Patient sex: F
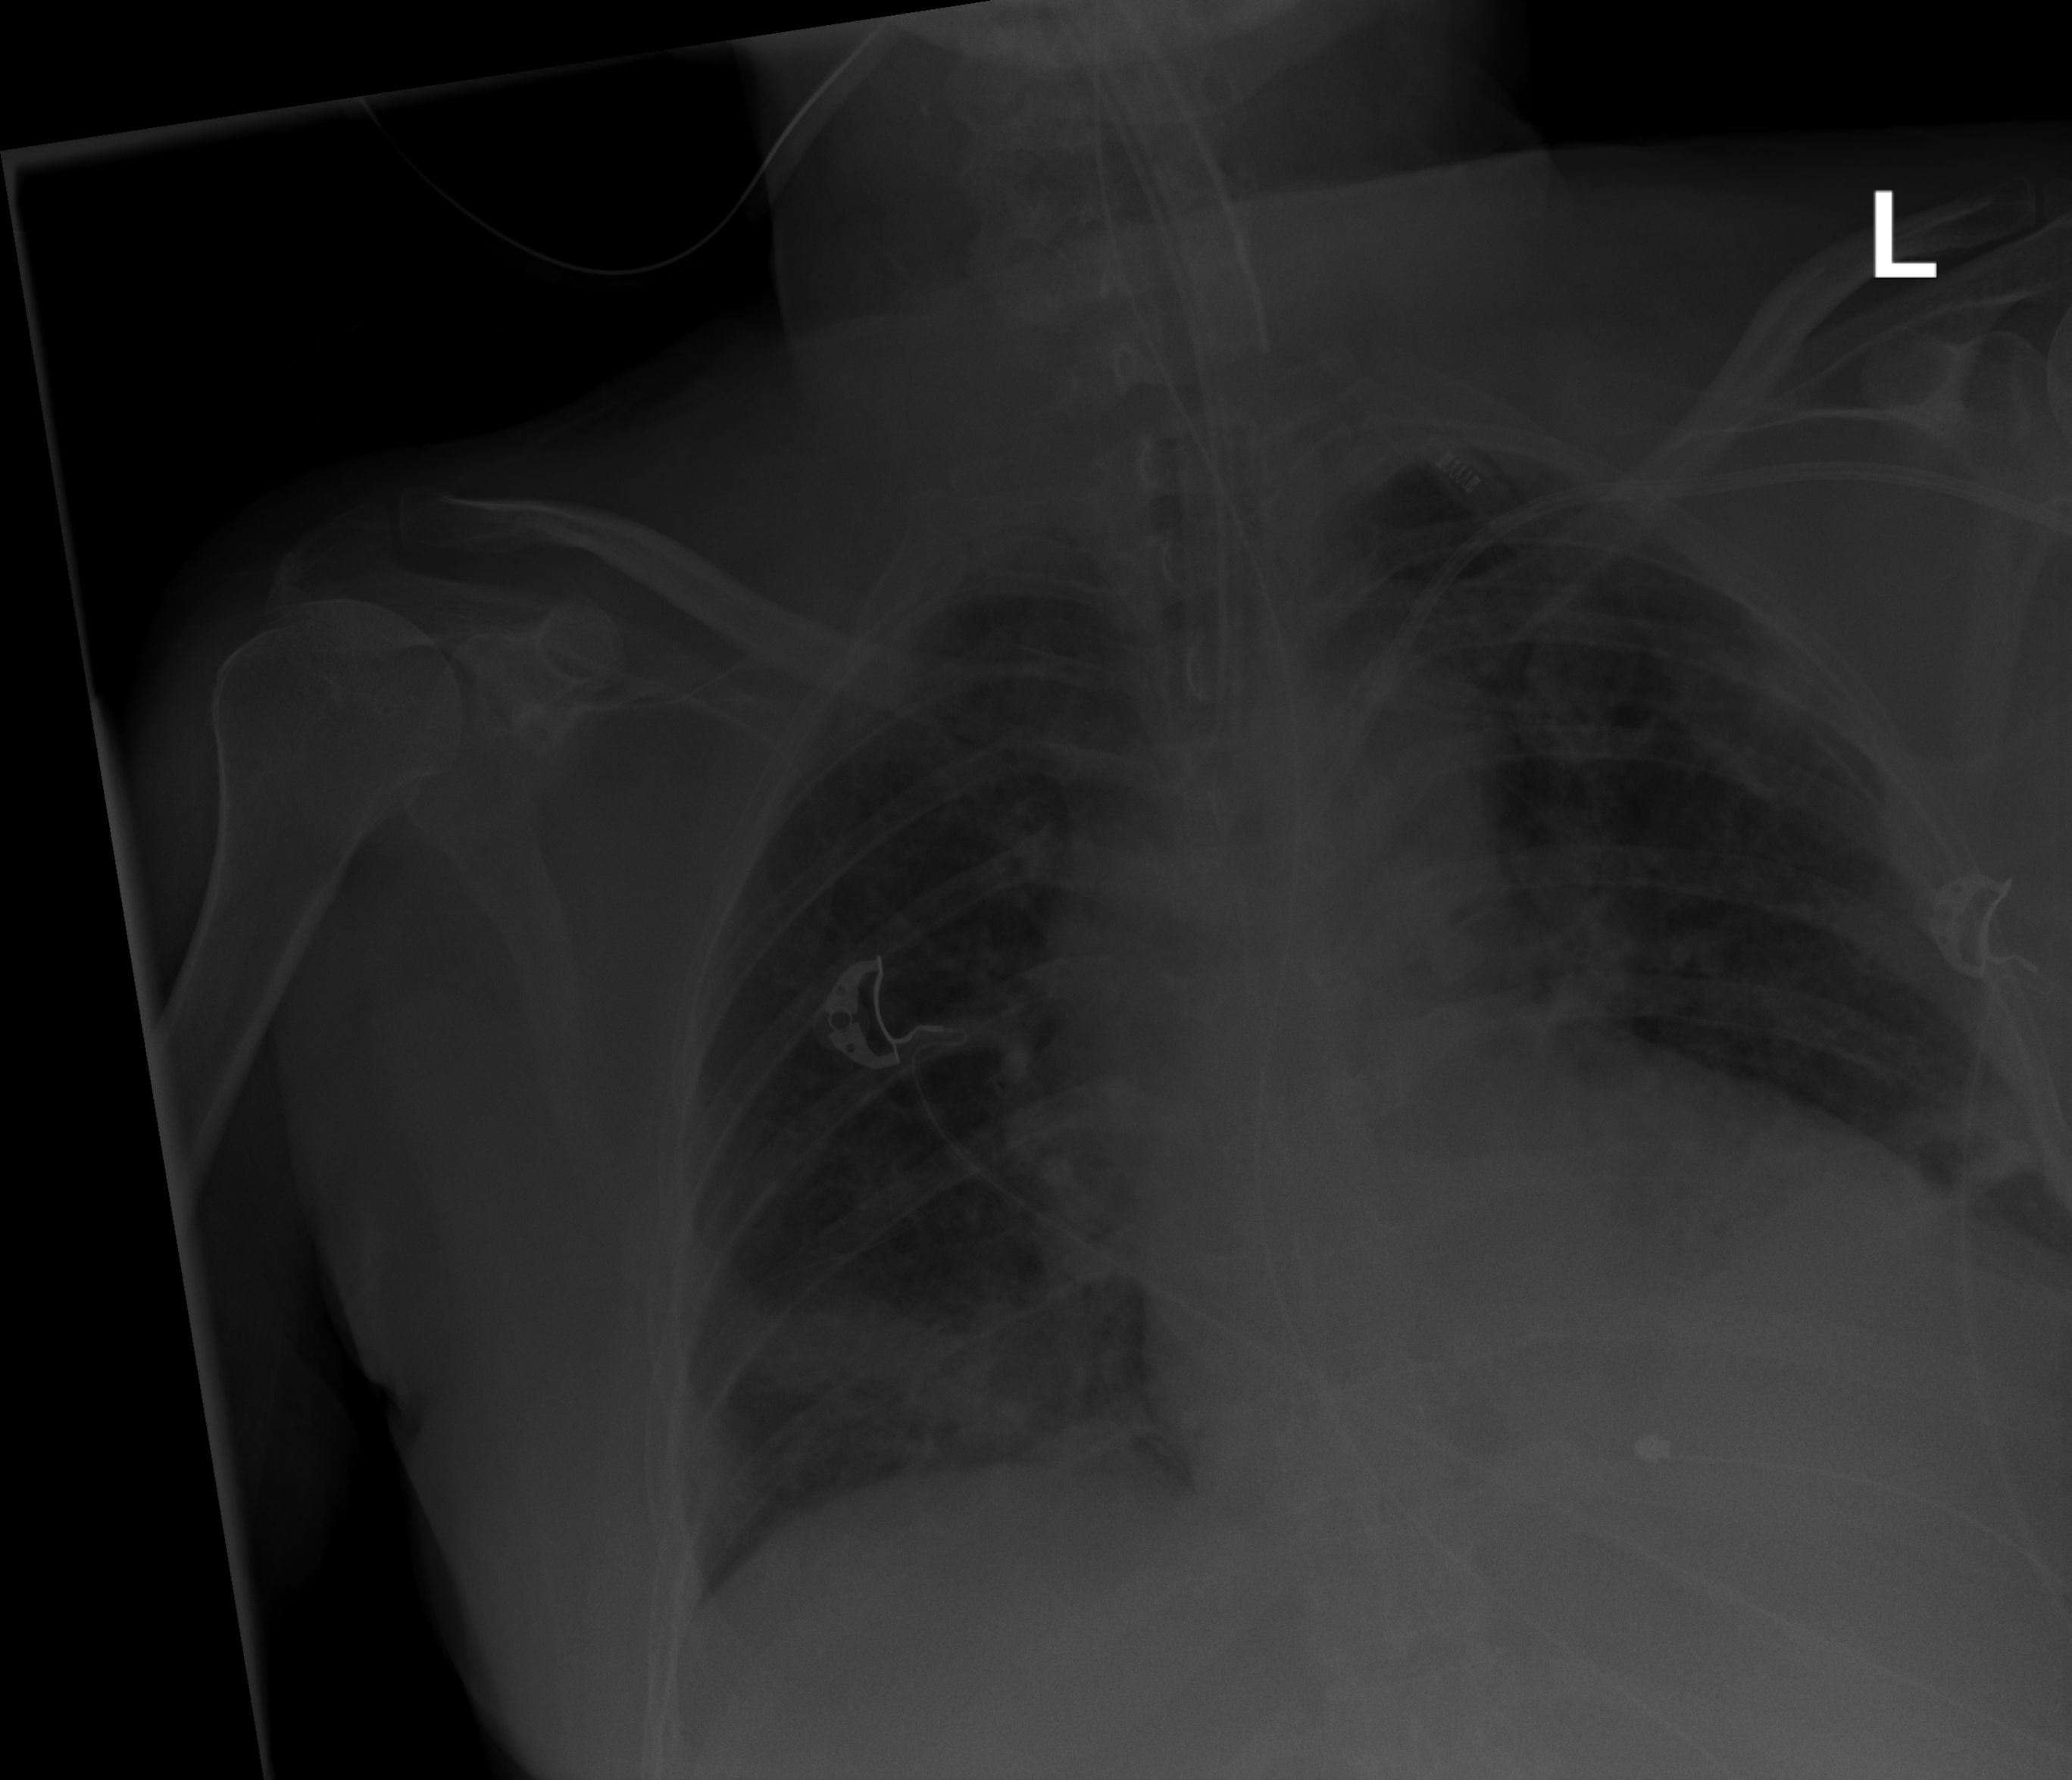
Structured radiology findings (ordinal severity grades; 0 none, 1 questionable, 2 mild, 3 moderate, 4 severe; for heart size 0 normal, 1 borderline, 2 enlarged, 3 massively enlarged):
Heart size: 0
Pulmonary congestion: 2
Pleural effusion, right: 0
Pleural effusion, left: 0
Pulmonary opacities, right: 2
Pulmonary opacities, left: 0
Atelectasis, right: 2
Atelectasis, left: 2